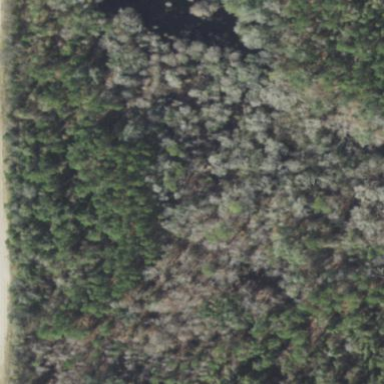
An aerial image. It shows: Needle-leaved woodland.